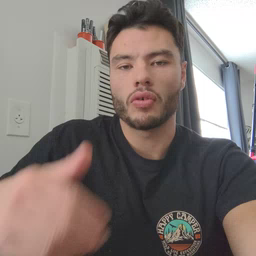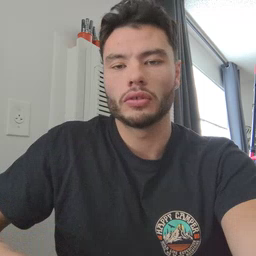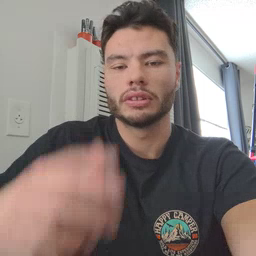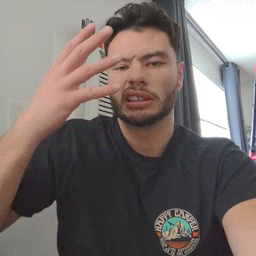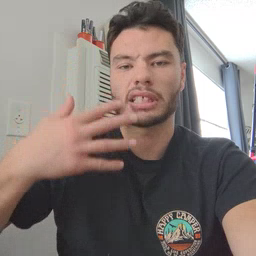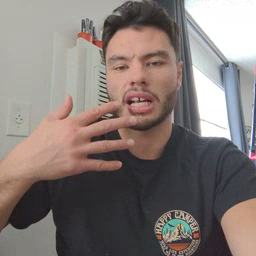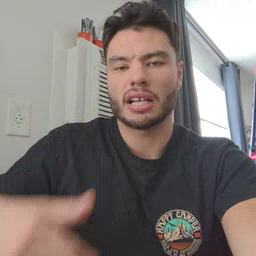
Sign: sad